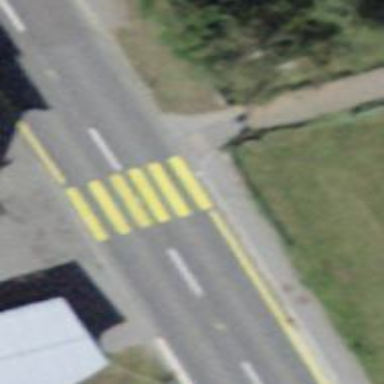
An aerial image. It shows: Marked road crossing.